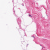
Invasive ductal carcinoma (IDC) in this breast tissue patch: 0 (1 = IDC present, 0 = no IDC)